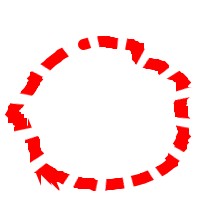
Shape: circle